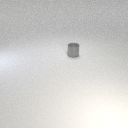
small gray metal cylinder